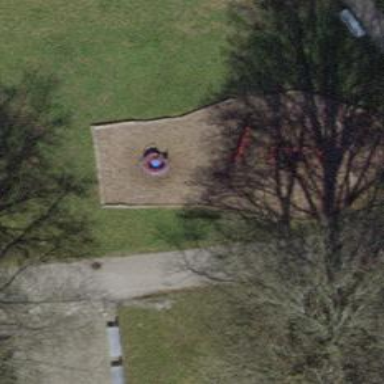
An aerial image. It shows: Seesaw in the playground.